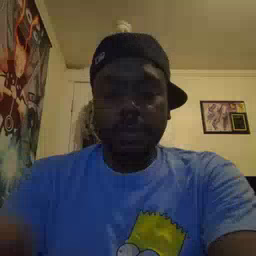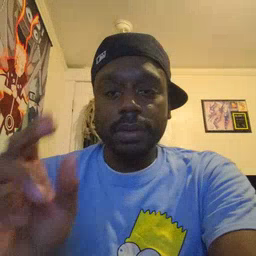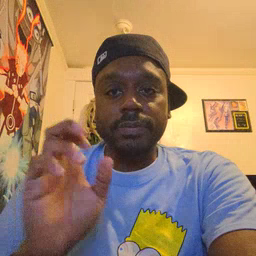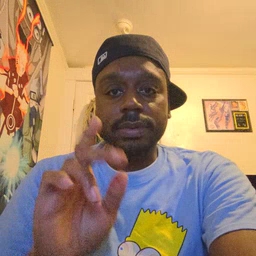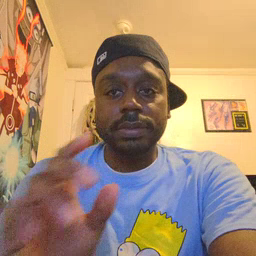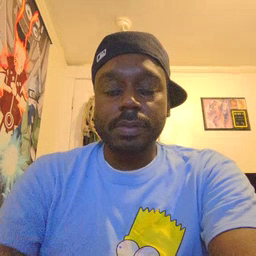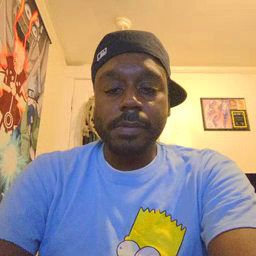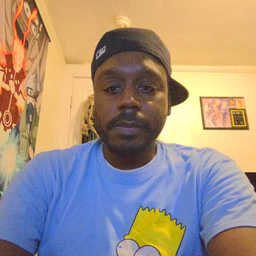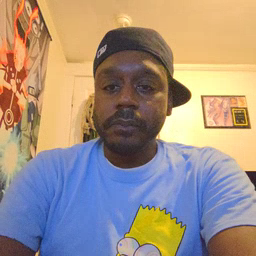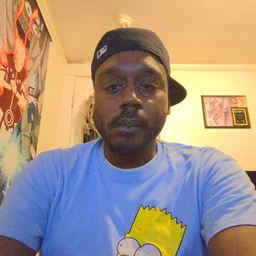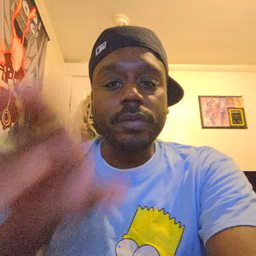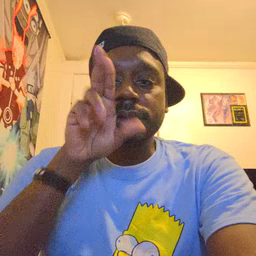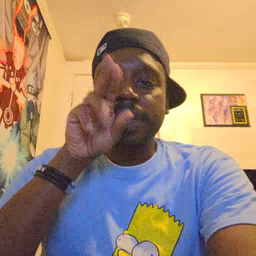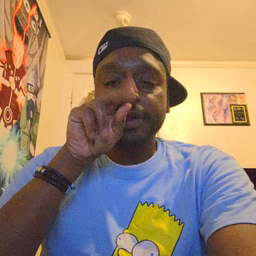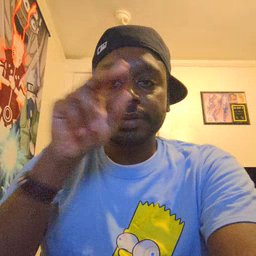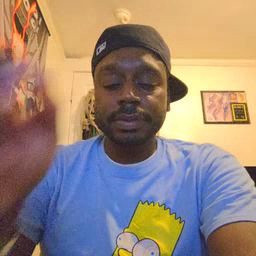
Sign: duck